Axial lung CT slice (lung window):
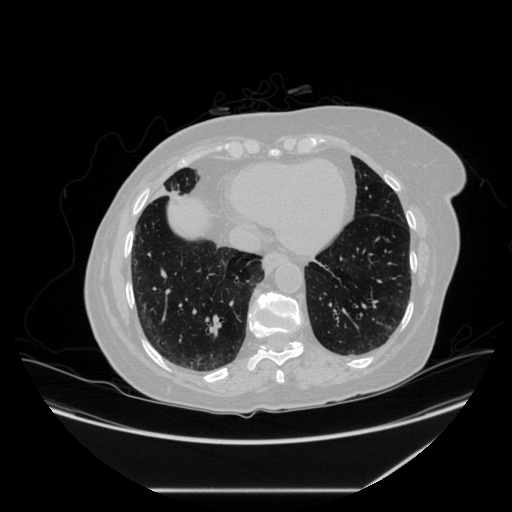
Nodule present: no